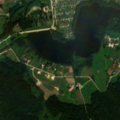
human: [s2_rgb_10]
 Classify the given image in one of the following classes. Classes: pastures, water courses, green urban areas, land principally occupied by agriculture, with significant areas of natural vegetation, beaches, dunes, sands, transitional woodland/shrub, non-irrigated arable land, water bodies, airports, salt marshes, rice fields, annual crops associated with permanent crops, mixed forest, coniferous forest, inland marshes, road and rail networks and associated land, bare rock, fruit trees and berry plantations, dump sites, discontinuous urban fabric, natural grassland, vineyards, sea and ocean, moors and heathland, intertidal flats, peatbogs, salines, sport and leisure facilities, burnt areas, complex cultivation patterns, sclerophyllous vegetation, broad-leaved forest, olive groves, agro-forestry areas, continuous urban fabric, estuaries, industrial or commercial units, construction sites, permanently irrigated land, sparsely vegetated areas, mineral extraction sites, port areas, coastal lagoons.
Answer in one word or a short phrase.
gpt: complex cultivation patterns, land principally occupied by agriculture, with significant areas of natural vegetation, coniferous forest, mixed forest, transitional woodland/shrub, water bodies